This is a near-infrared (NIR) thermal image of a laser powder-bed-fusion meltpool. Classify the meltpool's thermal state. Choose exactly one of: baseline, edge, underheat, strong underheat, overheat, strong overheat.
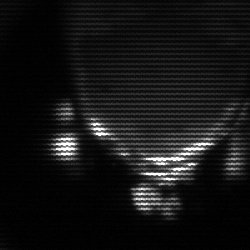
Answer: baseline